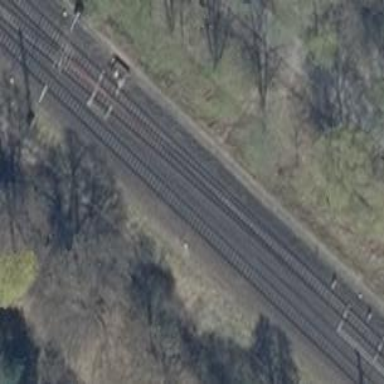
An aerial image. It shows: Railway with electrified contact lines.